Field crop: maize
Growth stage: 2
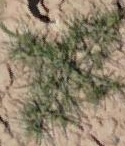
Species: salsola